Question: Does anyone know any resources to start programming in Java for Nokia 6700 classic (not touch screen)? Thanks.
P. S. Here is an image of the phone I want to program for:
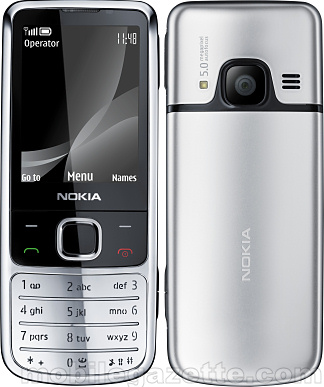
Answer: As far as I know, apps for these kinds of phones can be made with <URL>, but I wouldn't count on it being a pleasant experience.